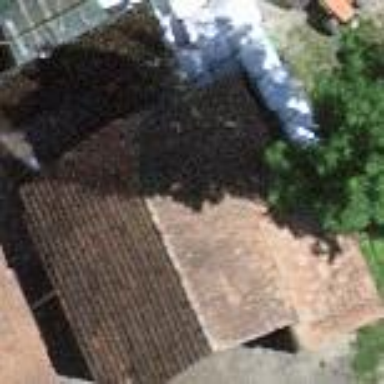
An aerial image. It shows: Barn.